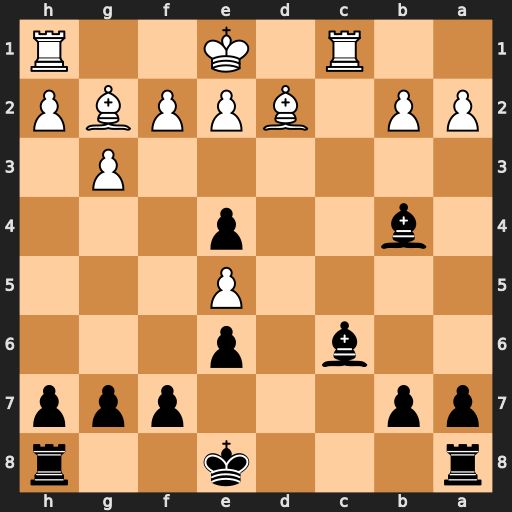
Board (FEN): r3k2r/pp3ppp/2b1p3/4P3/1b2p3/6P1/PP1BPPBP/2R1K2R
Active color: b
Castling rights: Kkq
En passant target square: -
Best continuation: Bxd2+ Kxd2 e3+ Kxe3 Bxg2